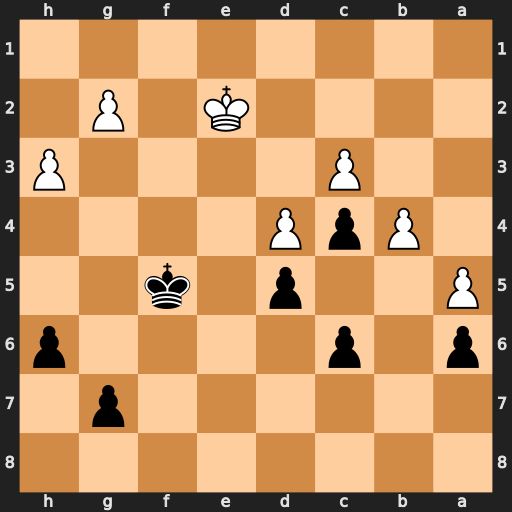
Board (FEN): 8/6p1/p1p4p/P2p1k2/1PpP4/2P4P/4K1P1/8
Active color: b
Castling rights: -
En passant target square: -
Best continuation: Ke4 Kd2 Kf4